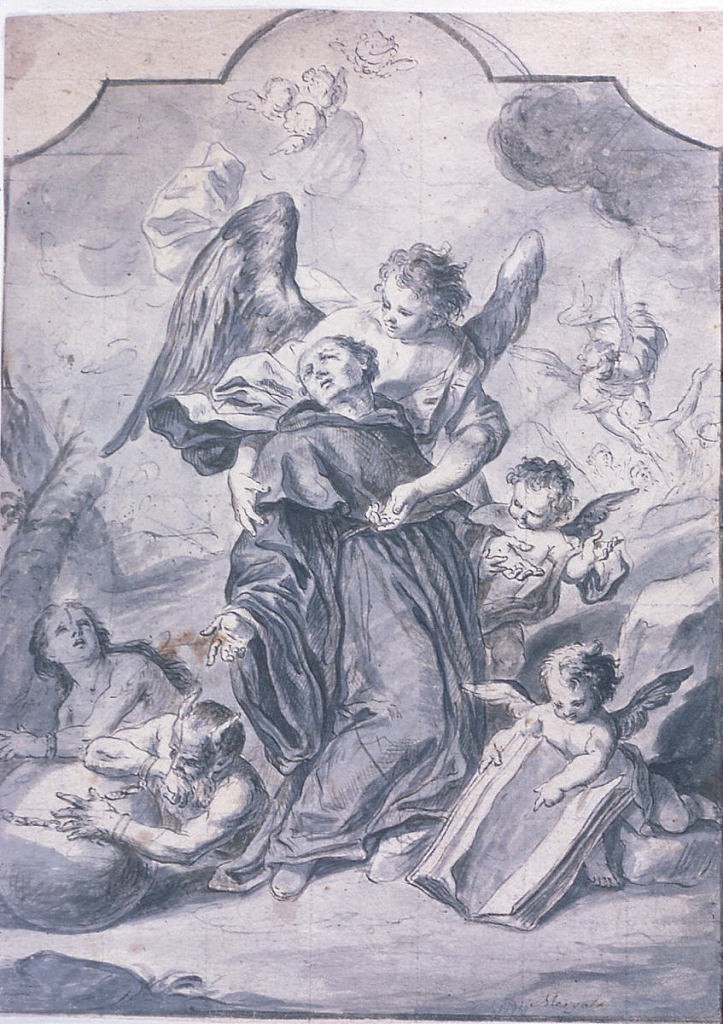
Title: Vision of Sainted Benedictine Monk
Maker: Francesco Saverio Mergolo, Italian, 1746–1786
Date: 1776
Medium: Brush and brown ink with gray wash; verso: pen and brown ink with black chalk on off-white laid paper
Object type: Drawing
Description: Recto:  Vertical composition framed by a thick line of pen and black ink in the shape of a tombstone with concave corners.  Depicted is angel supporting the collapsing saint.  One points at an open book in the foreground at right.  In the foreground at left are the upper parts of a Demon and of a woman chained to a stone wall.  In the background at right is the Purgatory, with an angel liberating a soul.  The composition has been squared in graphite.
Verso: Above is a head, shown in profile; outlined.  Below folded hands.  Written below: "Mergolo" (erased) 1776/Egreg[ia] (erased) S[ignor]a E...